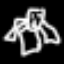
Label: frog